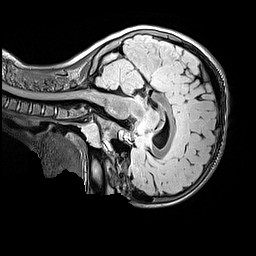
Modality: FLAIR
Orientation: sagittal
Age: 10
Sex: female
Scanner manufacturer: siemens
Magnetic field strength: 3 T
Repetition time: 5 s
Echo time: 0.388 s